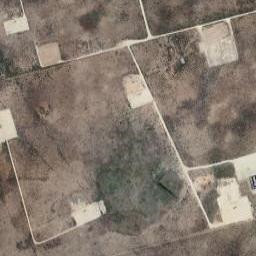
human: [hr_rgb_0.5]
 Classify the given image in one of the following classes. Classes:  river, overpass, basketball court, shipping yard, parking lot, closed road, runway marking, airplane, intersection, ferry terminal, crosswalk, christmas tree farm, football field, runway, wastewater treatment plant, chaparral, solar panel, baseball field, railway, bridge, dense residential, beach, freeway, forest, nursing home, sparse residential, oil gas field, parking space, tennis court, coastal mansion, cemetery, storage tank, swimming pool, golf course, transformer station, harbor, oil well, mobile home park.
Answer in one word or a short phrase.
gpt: oil gas field